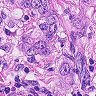
Metastatic tissue present: yes